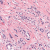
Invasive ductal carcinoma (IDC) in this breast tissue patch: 1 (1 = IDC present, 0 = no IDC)